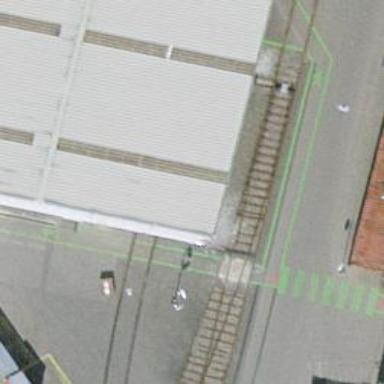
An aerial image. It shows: Railway switch.